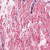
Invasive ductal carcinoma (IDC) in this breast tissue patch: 0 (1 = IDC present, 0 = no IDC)